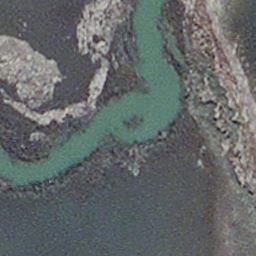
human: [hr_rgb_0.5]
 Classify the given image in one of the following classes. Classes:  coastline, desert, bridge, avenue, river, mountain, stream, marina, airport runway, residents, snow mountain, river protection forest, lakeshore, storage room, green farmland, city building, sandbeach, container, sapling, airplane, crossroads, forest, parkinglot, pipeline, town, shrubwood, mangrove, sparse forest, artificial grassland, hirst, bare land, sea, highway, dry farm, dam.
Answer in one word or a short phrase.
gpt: stream